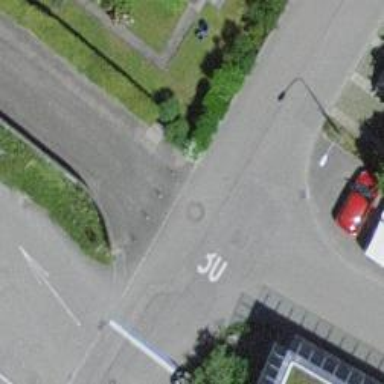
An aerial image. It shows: Bollard.